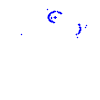
Particle: proton